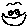
Label: smiley face